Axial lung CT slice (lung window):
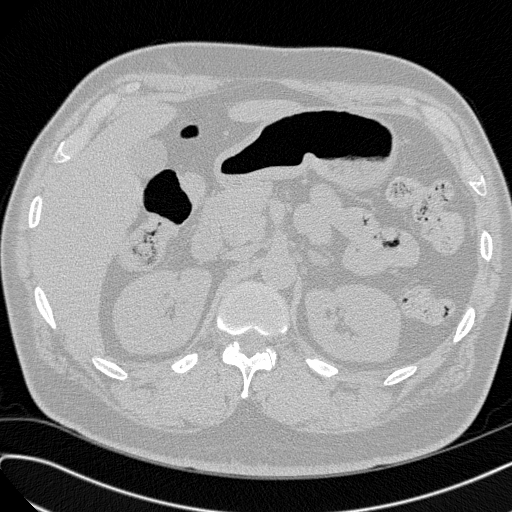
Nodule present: no